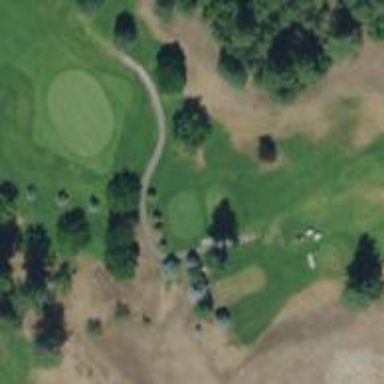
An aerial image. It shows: Golf tee.